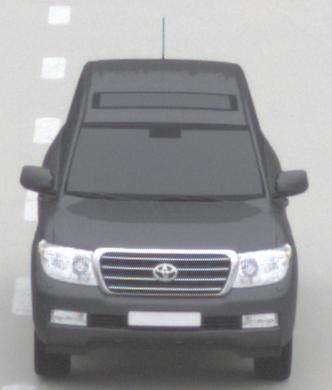
Make: Toyota
Model: Land Cruiser V8 4.7
Detailed model: Land Cruiser V8 (J20)
Model produced from: 2008/03
Model produced until: 2009/11
Doors: 5
Color: gray
Road condition: dry road
Daytime: midday
Contrast: low contrast